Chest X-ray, PA view. Patient: 52 years old, sex F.
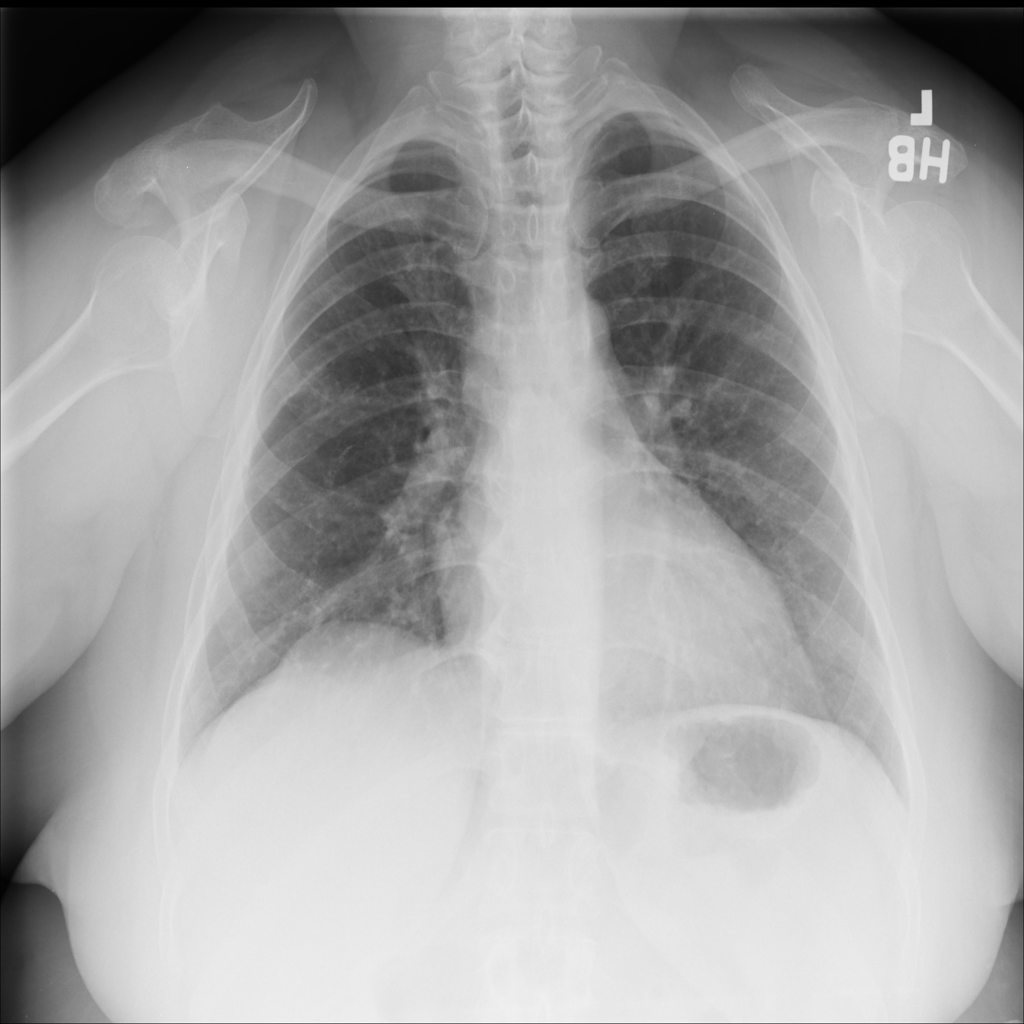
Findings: No Finding